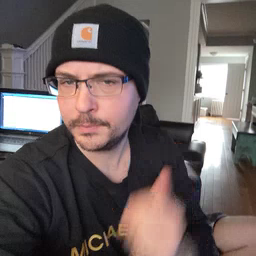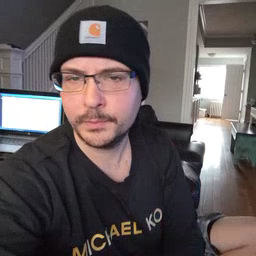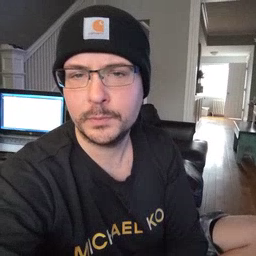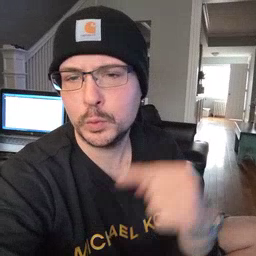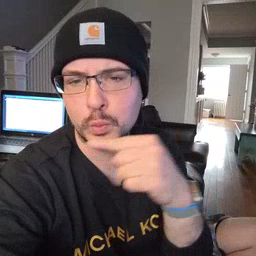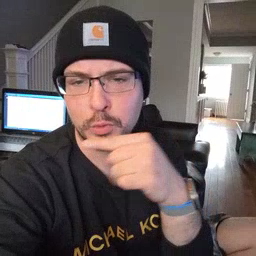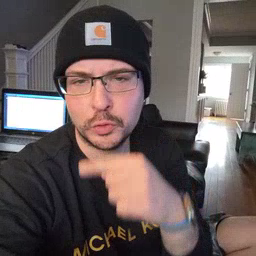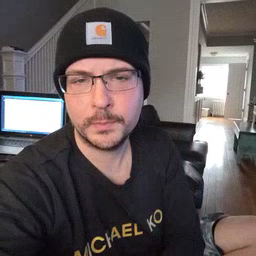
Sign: toothbrush